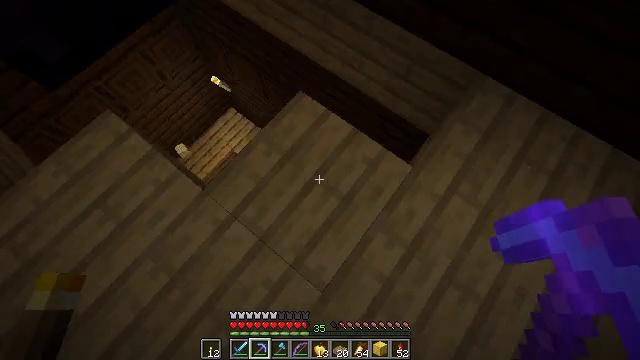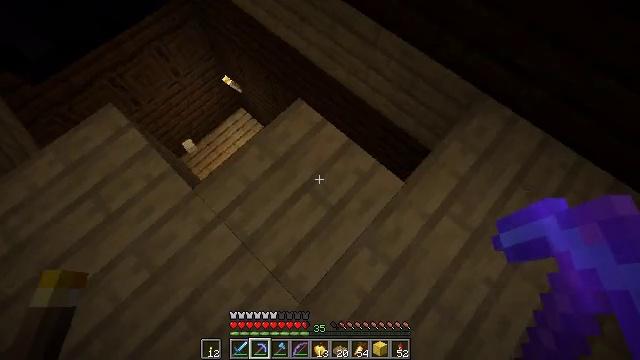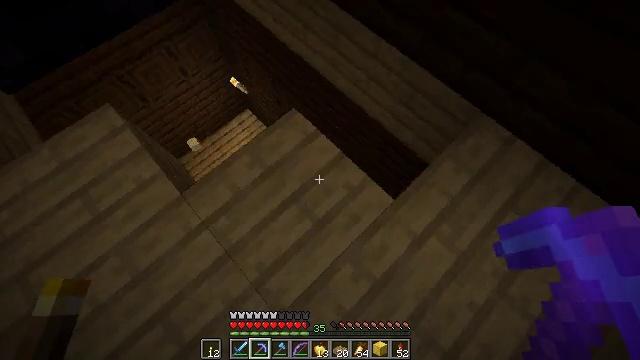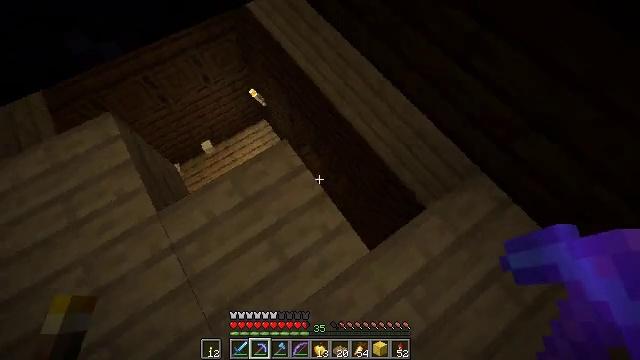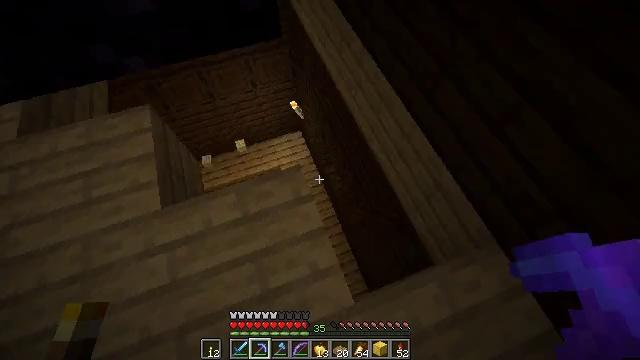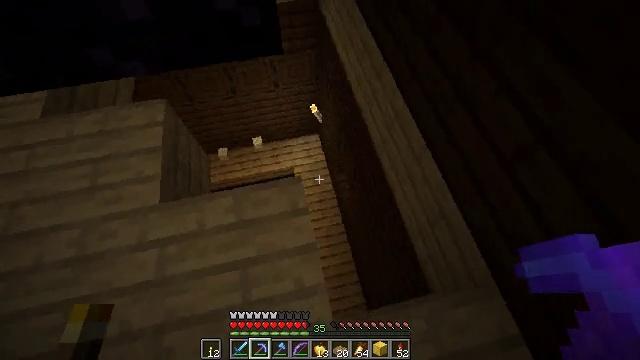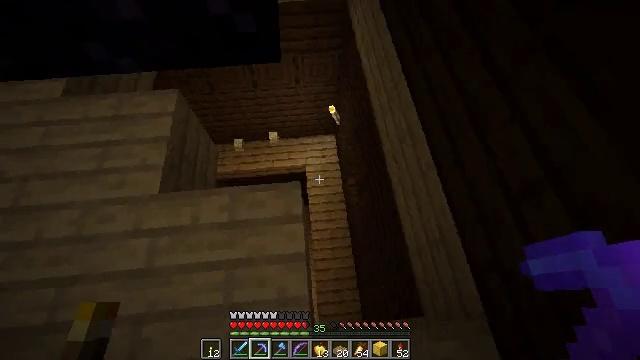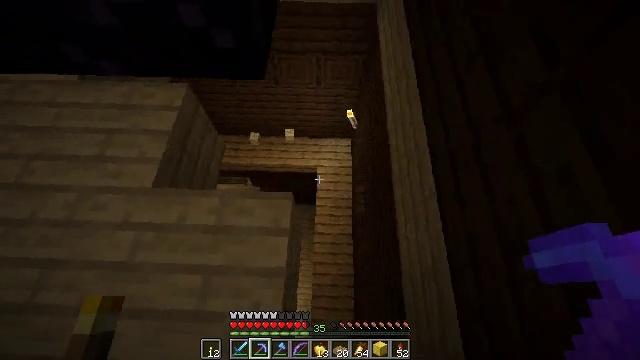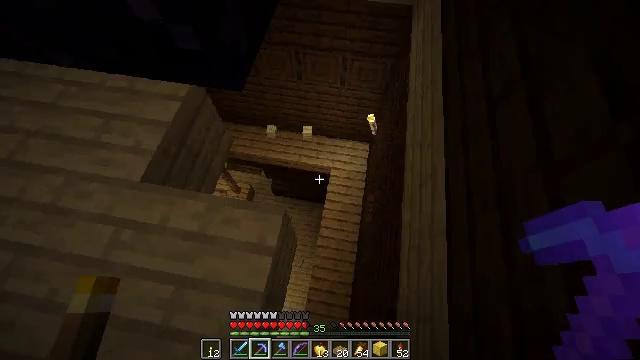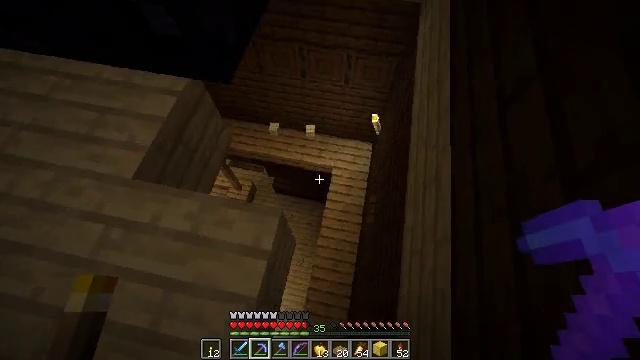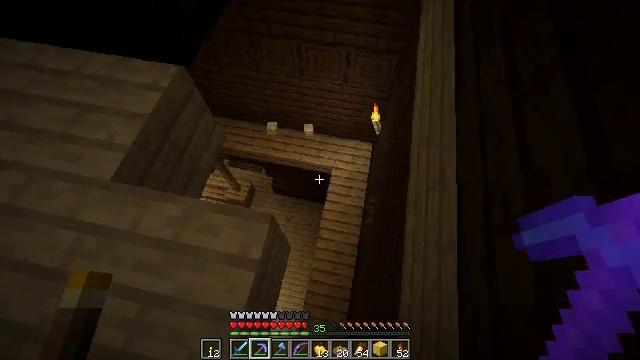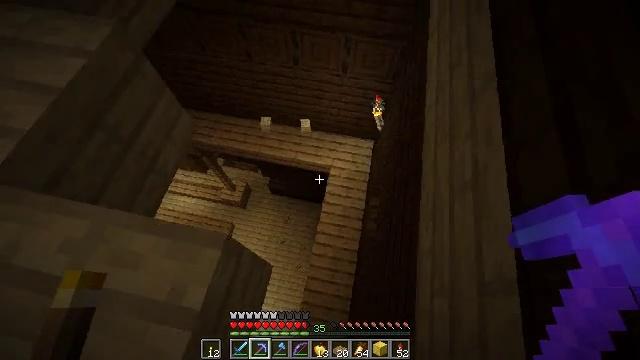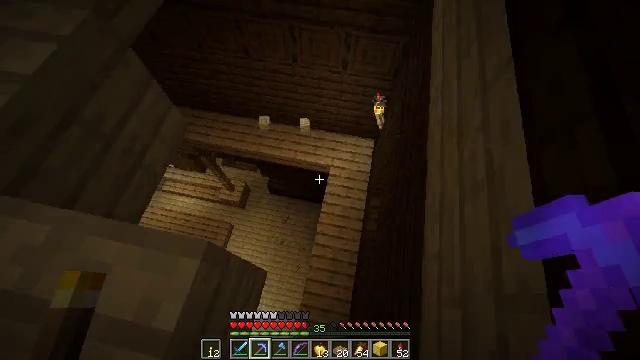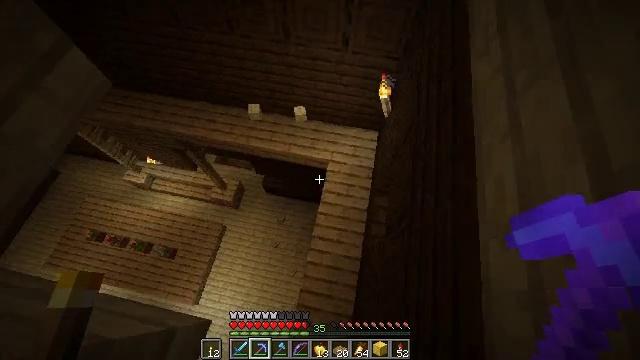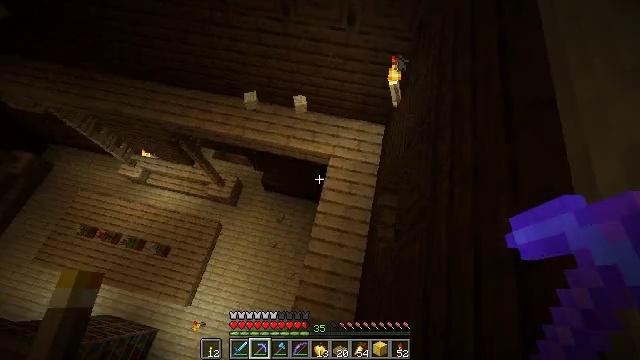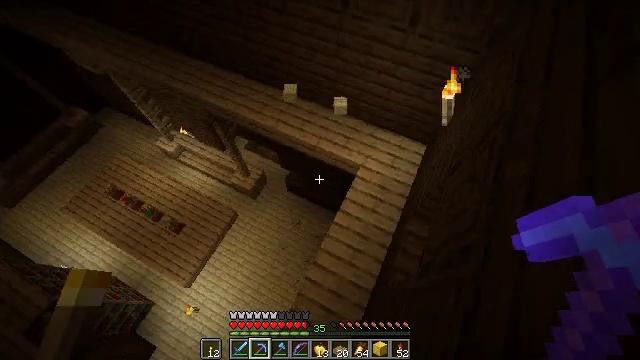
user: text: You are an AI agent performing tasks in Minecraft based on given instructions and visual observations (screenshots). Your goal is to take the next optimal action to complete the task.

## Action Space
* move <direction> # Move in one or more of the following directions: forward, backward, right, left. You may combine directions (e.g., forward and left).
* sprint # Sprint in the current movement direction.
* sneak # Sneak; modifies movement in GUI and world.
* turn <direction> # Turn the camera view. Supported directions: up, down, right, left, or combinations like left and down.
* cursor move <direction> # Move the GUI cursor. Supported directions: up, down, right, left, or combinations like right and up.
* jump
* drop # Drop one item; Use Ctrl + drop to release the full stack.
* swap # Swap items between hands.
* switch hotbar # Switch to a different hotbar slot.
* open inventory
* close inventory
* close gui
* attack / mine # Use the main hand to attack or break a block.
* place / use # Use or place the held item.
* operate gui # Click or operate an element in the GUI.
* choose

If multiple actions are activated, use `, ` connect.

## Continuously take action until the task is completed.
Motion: motion action
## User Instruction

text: Mine the dark oak log from a tree.
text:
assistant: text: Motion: move forward and move right, turn left and up
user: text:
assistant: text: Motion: move forward and move right, turn left
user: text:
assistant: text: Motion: move forward and move right, turn left and up
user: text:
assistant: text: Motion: move forward and move right, turn left and up
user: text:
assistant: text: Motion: move forward and move right, turn left
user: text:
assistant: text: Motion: move forward and move right, turn left
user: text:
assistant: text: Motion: move forward, turn left
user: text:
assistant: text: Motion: move forward, turn left and down
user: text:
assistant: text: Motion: move forward, turn left
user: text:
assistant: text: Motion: move forward
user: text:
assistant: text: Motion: move forward
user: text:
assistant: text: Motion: move forward
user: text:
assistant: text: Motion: move forward and move right
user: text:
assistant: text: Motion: move forward and move right, turn left
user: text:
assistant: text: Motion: move forward and move right, turn left and up
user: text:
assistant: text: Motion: move forward and move right, turn left and up
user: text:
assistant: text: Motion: move forward and move right, turn left and up
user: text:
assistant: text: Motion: move forward and move right, turn left and up
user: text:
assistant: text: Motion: move forward and move right
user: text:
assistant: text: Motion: move forward
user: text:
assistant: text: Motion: turn up
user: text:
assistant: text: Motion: turn left and up
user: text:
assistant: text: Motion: turn left and up
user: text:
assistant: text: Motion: turn left and up
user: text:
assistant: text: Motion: no_op
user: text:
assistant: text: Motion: no_op
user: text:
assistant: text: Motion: no_op
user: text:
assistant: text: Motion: no_op
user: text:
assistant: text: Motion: no_op
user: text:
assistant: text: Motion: no_op